如图，在$\text{Rt}\triangle ABC$中，$\angle BAC = 90^\circ$，$AB = 2AC$．点$E$在边$BC$上，连接$AE$，将线段$AE$绕点$A$按顺时针方向旋转$60^\circ$得到线段$AF$，连接$BF$，$EF$，$\triangle ABD$是等边三角形，若$AB = 4$，则线段$BF$的最小值是（\quad\quad）}

\vspace{0.3cm}
\noindent\textbf{A．$\dfrac{4\sqrt{15}-2\sqrt{5}}{5}$ \quad\quad B．$4 - 2\sqrt{5}$ \quad\quad C．$2\sqrt{5}-1$ \quad\quad D．$\dfrac{4-\sqrt{5}}{5}$}
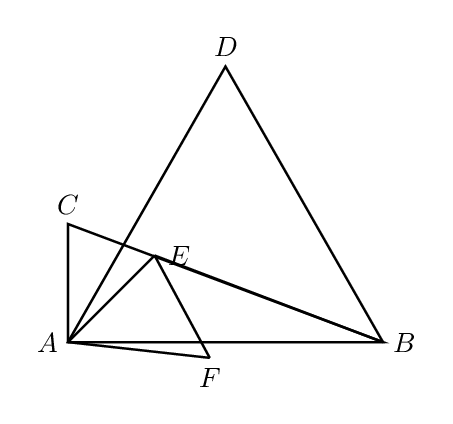
【解答】
\vspace{0.5cm}
\noindent\textbf{【答案】A}

\vspace{0.5cm}
\noindent\textbf{【分析】连接$DE$，确定当$DE \perp BC$时，线段$BF$取最小值，根据等边三角形的性质可得$\triangle DAE \cong \triangle BAF$和$DE = BF$，过点$D$作$DG \perp AB$于点$G$，交$BC$于点$H$，根据勾股定理，三角形的中位线，等腰三角形的三线合一求出$DH$,$HB$,$BG$的长度，证明$\triangle DHE \backsim \triangle BHG$，利用相似三角形的对应边成比例即可求解．}

\vspace{0.5cm}
\noindent\textbf{【详解】解：如图所示，连接$DE$，当$DE \perp BC$时，线段$BF$取最小值，}

\noindent\textbf{$\because$线段$AE$绕点$A$按顺时针方向旋转$60^\circ$得到线段$AF$，}
\noindent\textbf{$\therefore AE = AF$,$\angle EAF = 60^\circ$，}
\noindent\textbf{$\because \triangle ABD$是等边三角形，}
\noindent\textbf{$\therefore AD = AB = BD = 4$,$\angle DAB = 60^\circ$，}
\noindent\textbf{$\therefore \angle EAF = \angle DAB = 60^\circ$，}
\noindent\textbf{$\therefore \angle EAF - \angle EAB = \angle DAB - \angle EAB$，}
\noindent\textbf{即$\angle DAE = \angle BAF$，}
\noindent\textbf{$\therefore \triangle DAE \cong \triangle BAF(\text{SAS})$，}
\noindent\textbf{$\therefore DE = BF$，}
\noindent\textbf{$\therefore$当$DE \perp BC$时，线段$BF$取最小值，}
\noindent\textbf{过点$D$作$DG \perp AB$于点$G$，交$BC$于点$H$，}

\noindent\textbf{$\because AB = 2AC$,$AB = 4$，}
\noindent\textbf{$\therefore AC = 2$，}
\noindent\textbf{由勾股定理得$BC = \sqrt{4^2 + 2^2} = 2\sqrt{5}$，}
\noindent\textbf{根据等腰三角形的三线合一可得，点$G$是$AB$中点，且$HG \parallel AC$，}
\noindent\textbf{$\therefore \dfrac{BH}{CH} = \dfrac{BG}{AG} = 1$,$BG = \dfrac{1}{2}AB = 2$，}
\noindent\textbf{$\therefore BH = CH = \dfrac{1}{2}BC = \sqrt{5}$，}
\noindent\textbf{$\therefore HG = \dfrac{1}{2}AC = 1$，}
\noindent\textbf{在$\text{Rt}\triangle BDG$中，由勾股定理得$DG = \sqrt{4^2 - 2^2} = 2\sqrt{3}$，}
\noindent\textbf{$\therefore DH = DG - HG = 2\sqrt{3} - 1$，}
\noindent\textbf{$\because \angle DEH = \angle BGH = 90^\circ$,$\angle DHE = \angle BHG$，}
\noindent\textbf{$\therefore \triangle DHE \backsim \triangle BHG$，}
\noindent\textbf{$\therefore \dfrac{DE}{DH} = \dfrac{BG}{BH}$，}
\noindent\textbf{$\therefore DE = \dfrac{BG}{BH} \cdot DH = \dfrac{2}{\sqrt{5}}\left(2\sqrt{3}-1\right) = \dfrac{4\sqrt{15}-2\sqrt{5}}{5}$，}
\noindent\textbf{$\therefore DE = BF = \dfrac{4\sqrt{15}-2\sqrt{5}}{5}$，}
\noindent\textbf{故选：A．}

\vspace{0.5cm}
\noindent\textbf{【点睛】本题主要考查了旋转的性质，等边三角形的性质，全等三角形的判定和性质，相似三角形的判定和性质，平行线分线段成比例定理，勾股定理，线段的最值问题，等腰三角形的性质等知识点，解题的关键是熟练掌握以上性质和作辅助线．}
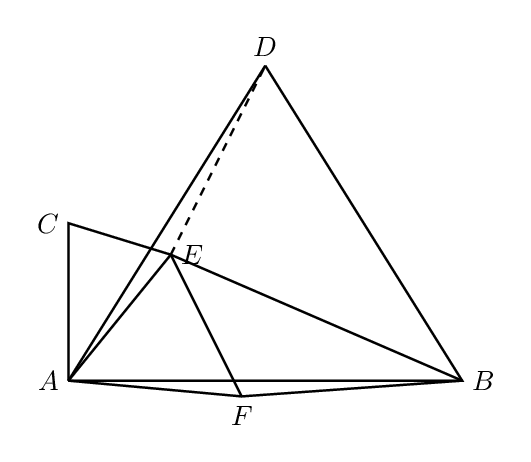
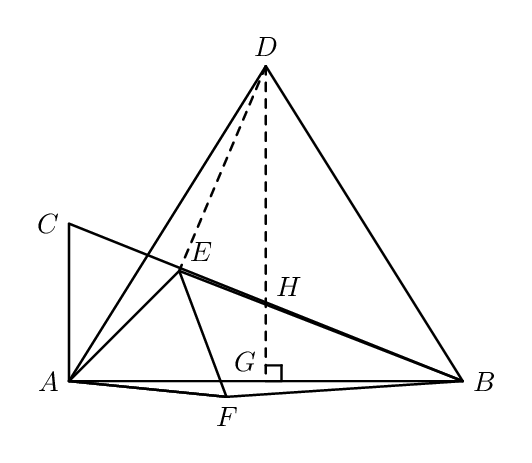